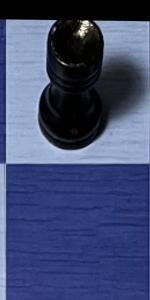
Label: Empty